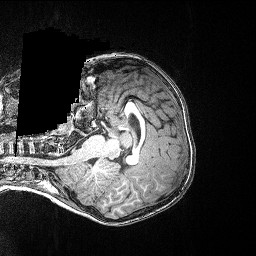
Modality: T1w
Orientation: axial